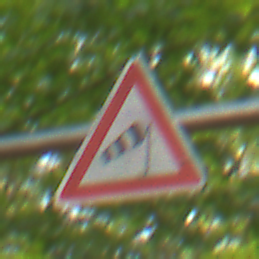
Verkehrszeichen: SeitenwindVonRechts
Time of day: MorningAfternoon
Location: Outdoor (RoadRail)
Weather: Clear
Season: NotSpecified
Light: Natural